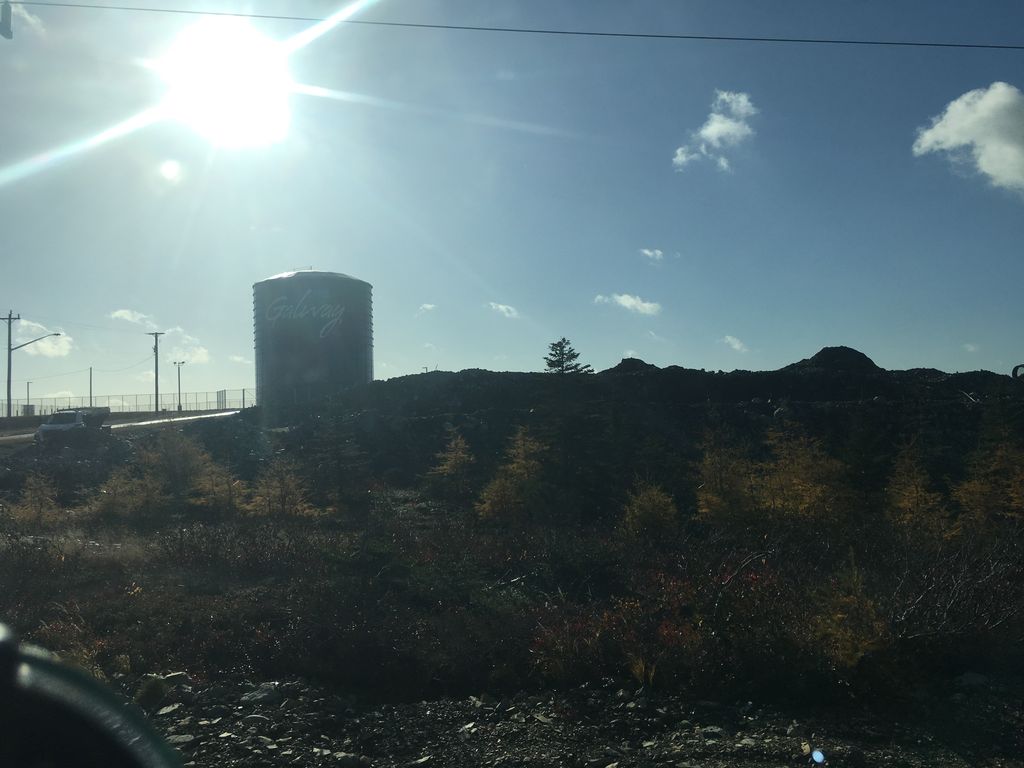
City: st_johns